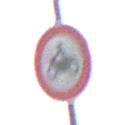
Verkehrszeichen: VerbotKraftraeder
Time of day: Midday
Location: Outdoor (Suburban)
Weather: Overcast
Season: NotSpecified
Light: Natural